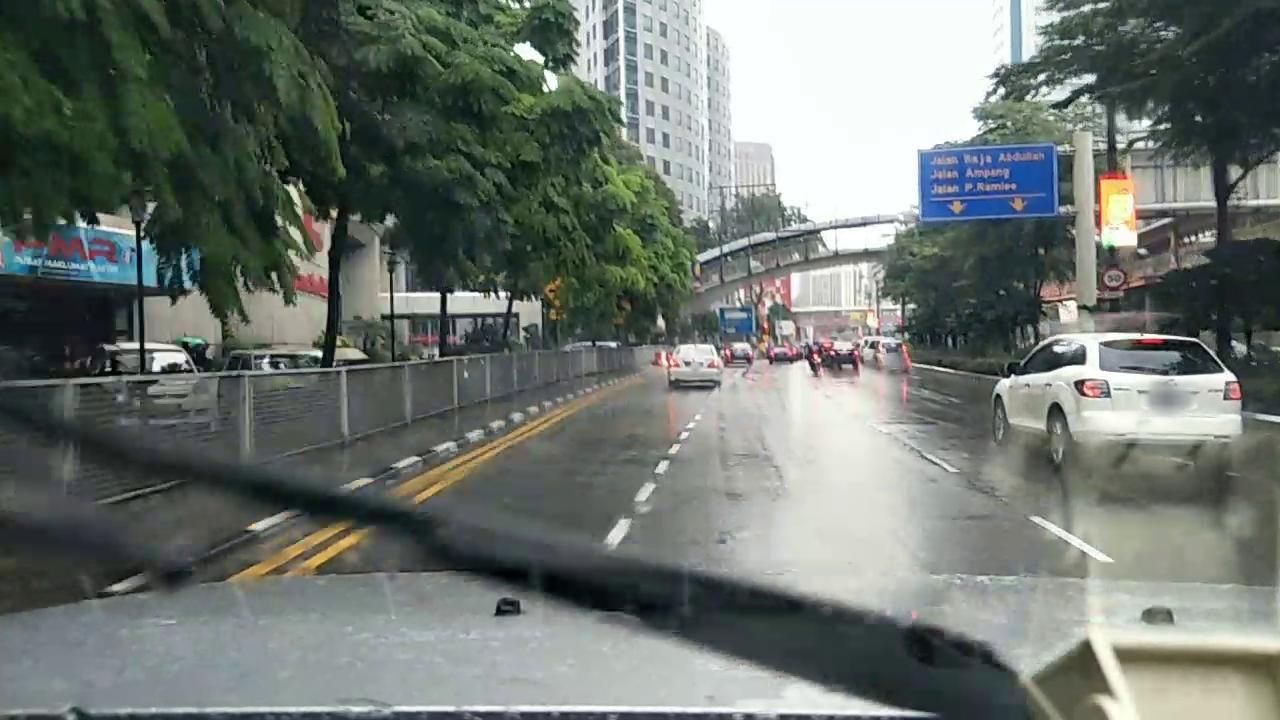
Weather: rainy
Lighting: day
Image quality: slightly poor
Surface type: driving surface
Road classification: track, steps, footway
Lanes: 4
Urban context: urban centre
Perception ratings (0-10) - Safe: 4.49, Lively: 8.38, Beautiful: 3.1, Boring: 0.64, Depressing: 1.44, Wealthy: 8.81